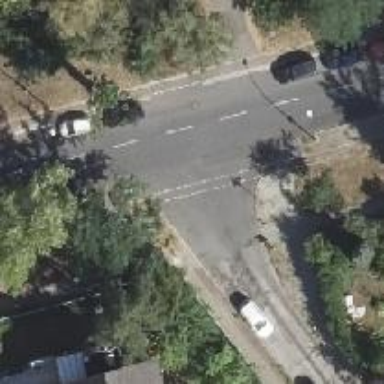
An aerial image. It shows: Unmarked road crossing.